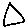
Label: triangle